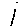
Label: line